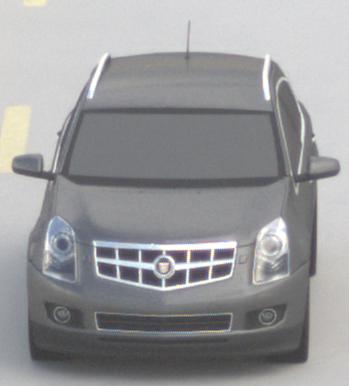
Make: Cadillac
Model: SRX 3.0 V6
Detailed model: SRX (II)
Model produced from: 2010/12
Model produced until: 2012/01
Doors: 5
Color: gray
Road condition: dry road
Daytime: morning or afternoon
Contrast: low contrast